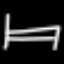
Label: bed